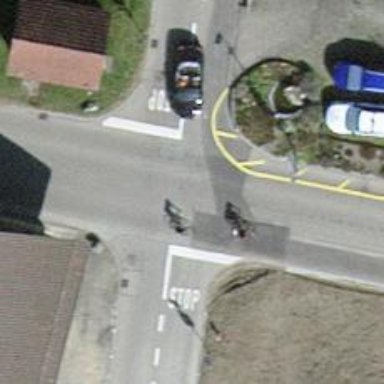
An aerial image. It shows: Secondary road with asphalt surface.